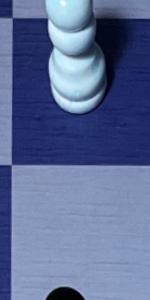
Label: Empty